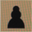
Piece: bP